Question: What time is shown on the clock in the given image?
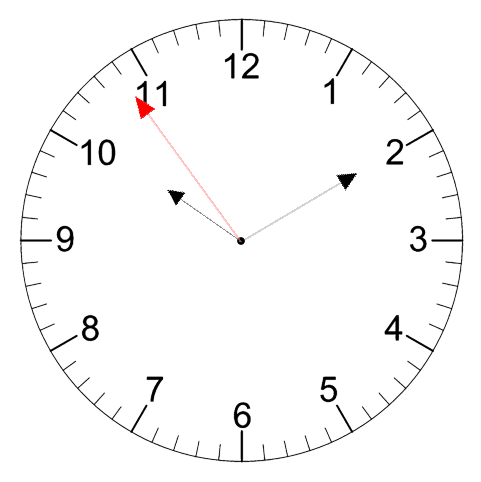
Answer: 10:09:54